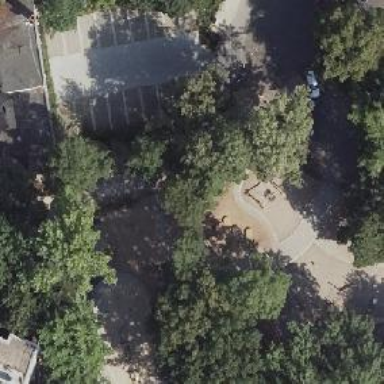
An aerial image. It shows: Playground featuring springboard.